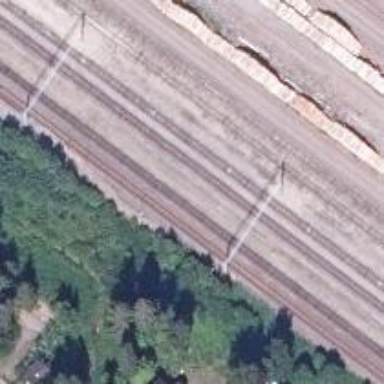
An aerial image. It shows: Railway siding with rails.